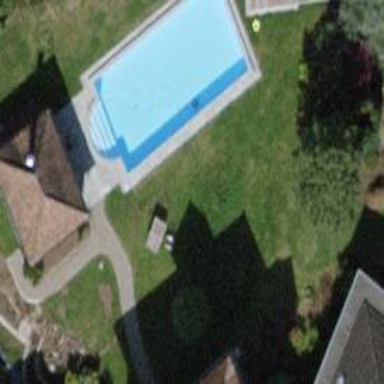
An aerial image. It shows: Swimming pool located in leisure land.